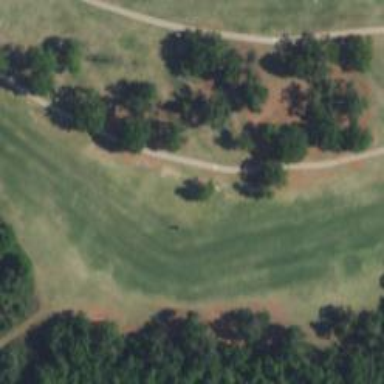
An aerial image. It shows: Golf hole.